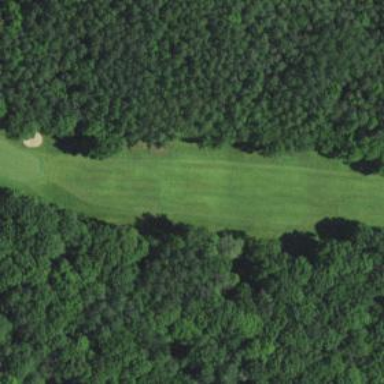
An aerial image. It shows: Grassy golf fairway.